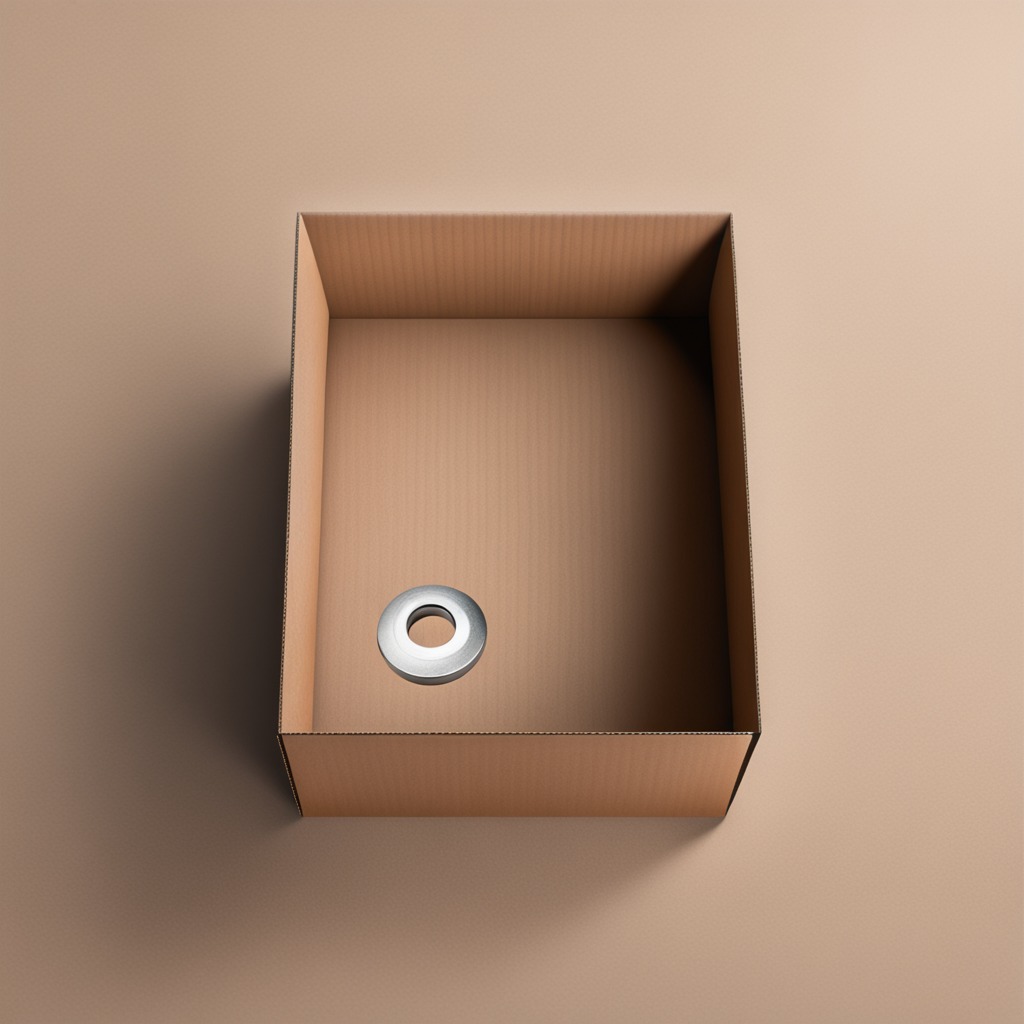
A flat metal washer is lying on a clean dry cardboard box surface in an outdoor workshop during daytime bright natural light soft shadows slightly creased but